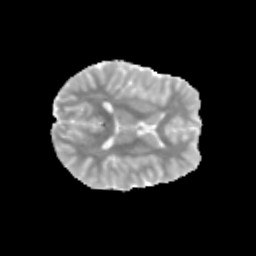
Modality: MD
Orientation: axial
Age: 11
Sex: female
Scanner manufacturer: siemens
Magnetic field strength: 3 T
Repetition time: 3.8 s
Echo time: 0.07 s